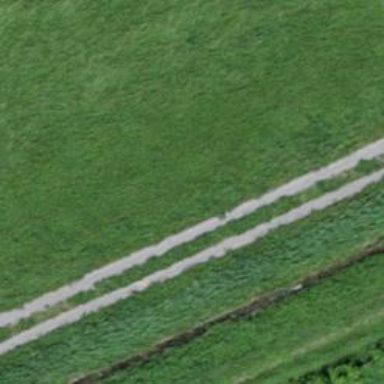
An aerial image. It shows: Unpaved track with grade2 tracktype.